Aerial crown-view tile of a tropical tree (Barro Colorado Island, Panama), acquired 20250124:
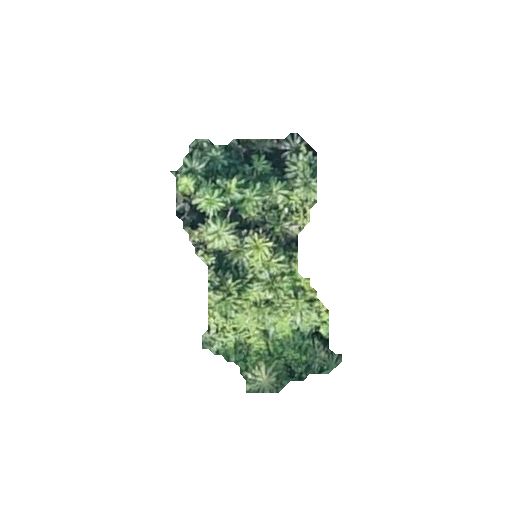
Species: Gustavia superba
GBIF accepted scientific name: Gustavia superba
Crown area: 41.937 m²